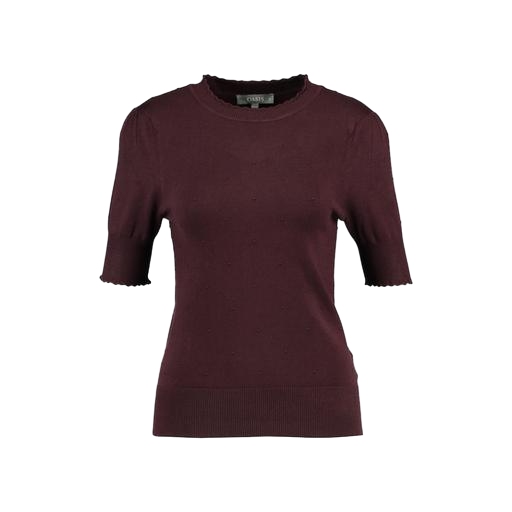
short-sleeve top only macy, maroon colored short sleeved shirt, shortsleeved top, white background